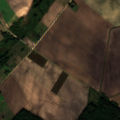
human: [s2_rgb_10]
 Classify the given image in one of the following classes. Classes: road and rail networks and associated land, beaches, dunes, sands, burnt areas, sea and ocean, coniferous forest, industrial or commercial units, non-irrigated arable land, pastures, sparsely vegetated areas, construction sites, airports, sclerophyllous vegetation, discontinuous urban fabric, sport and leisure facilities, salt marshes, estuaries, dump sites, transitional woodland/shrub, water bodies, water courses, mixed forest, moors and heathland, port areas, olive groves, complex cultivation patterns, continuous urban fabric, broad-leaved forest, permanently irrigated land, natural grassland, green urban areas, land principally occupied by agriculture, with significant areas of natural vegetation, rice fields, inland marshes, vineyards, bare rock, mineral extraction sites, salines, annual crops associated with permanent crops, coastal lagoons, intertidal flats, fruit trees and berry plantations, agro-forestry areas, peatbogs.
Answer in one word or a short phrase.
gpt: non-irrigated arable land, land principally occupied by agriculture, with significant areas of natural vegetation, mixed forest